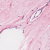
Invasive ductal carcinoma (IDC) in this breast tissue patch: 0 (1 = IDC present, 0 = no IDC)